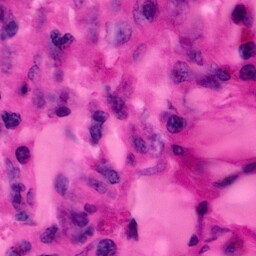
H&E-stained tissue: Pancreatic